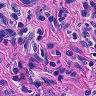
Metastatic tissue present: yes